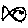
Label: fish